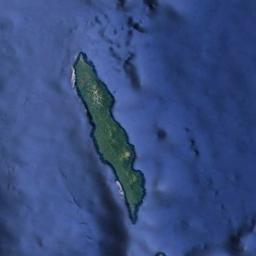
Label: island